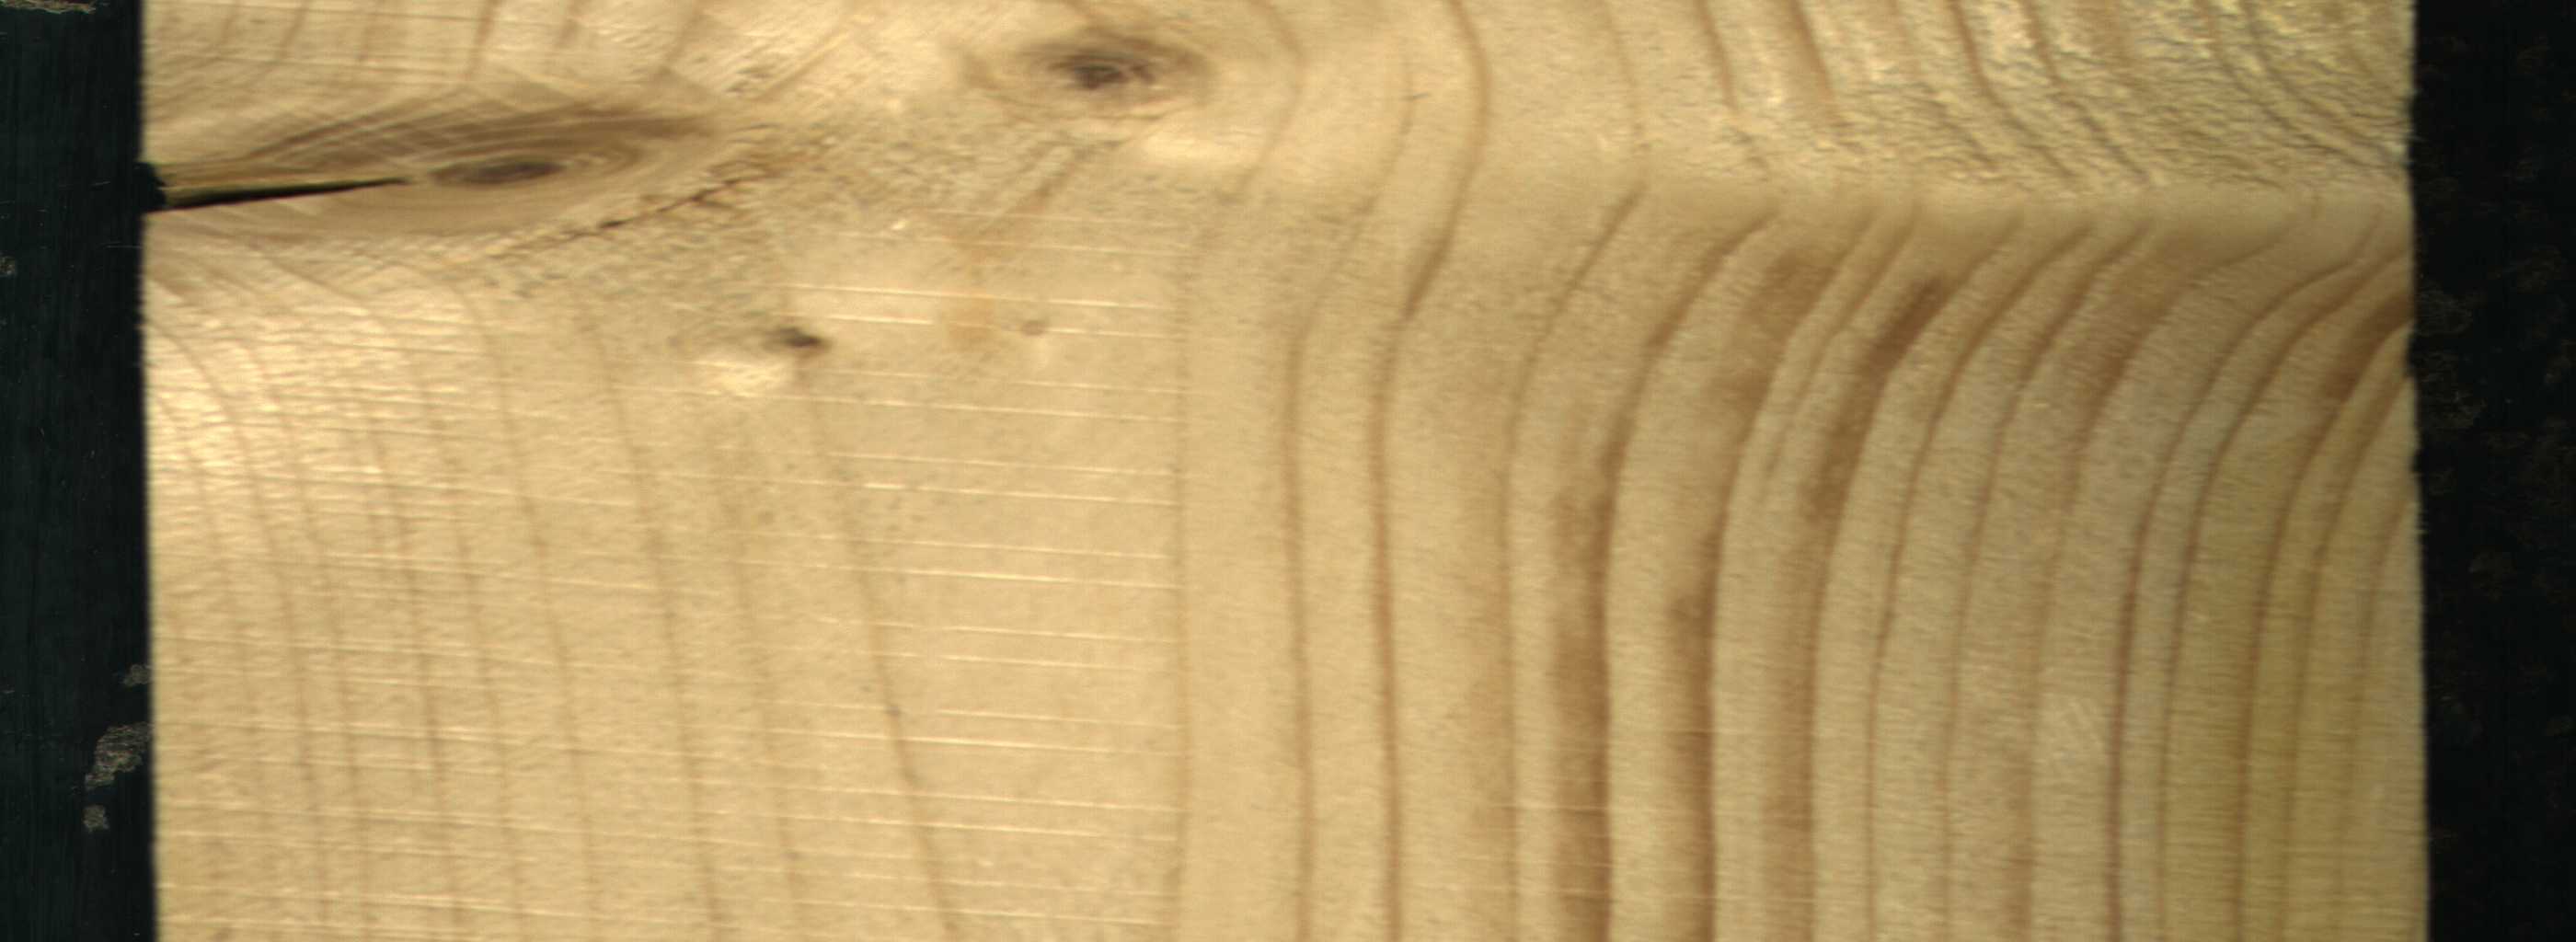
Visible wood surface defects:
Knot_missing
Live_Knot
Live_Knot
Live_Knot